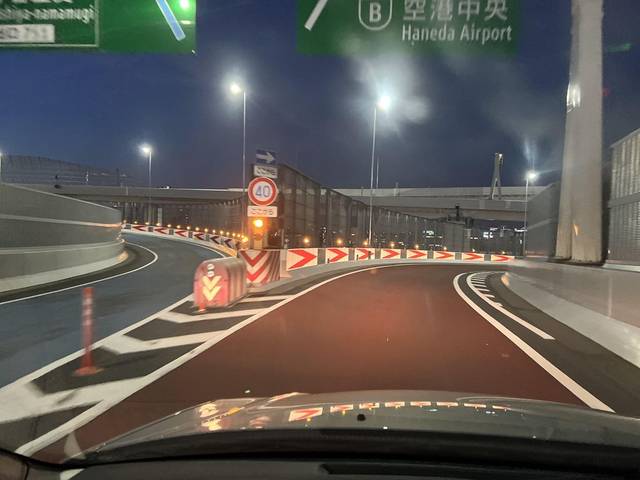
Region: Japan
Coordinates: 35.491, 139.67